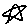
Label: star